Field crop: maize
Growth stage: 2
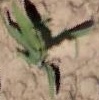
Species: maize